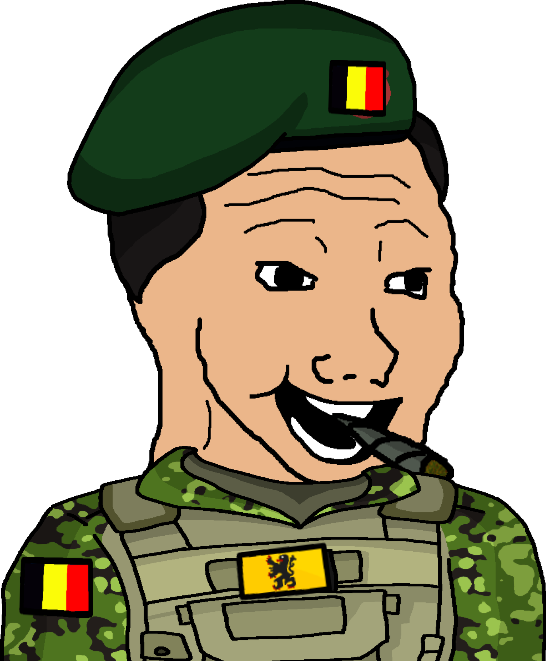
Label: 5_Bloomer